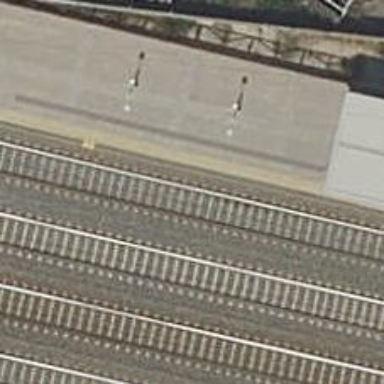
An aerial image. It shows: Stop position for public transport at railway stop.